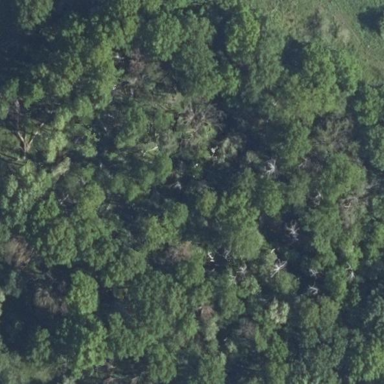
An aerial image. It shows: Serene woodland landscape.